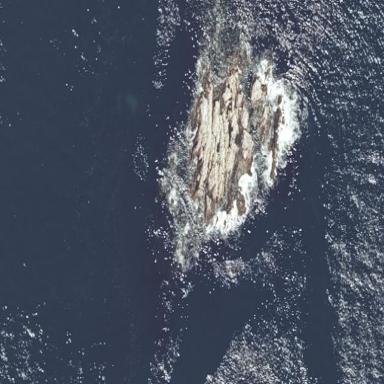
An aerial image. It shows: Island with natural coastline.